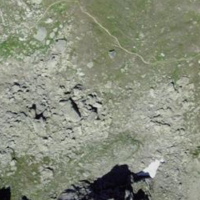
EUNIS habitat code: 31
Species observed at this site:
Aster alpinus